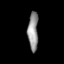
Tissue: lung
Cell type: Epithelial cells
Senescence score: 0.242
Nuclear area (px): 394
Mean DAPI intensity: 145.739